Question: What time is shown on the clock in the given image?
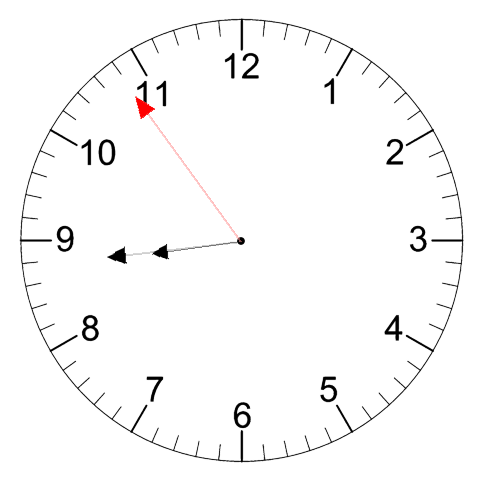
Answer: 08:43:54